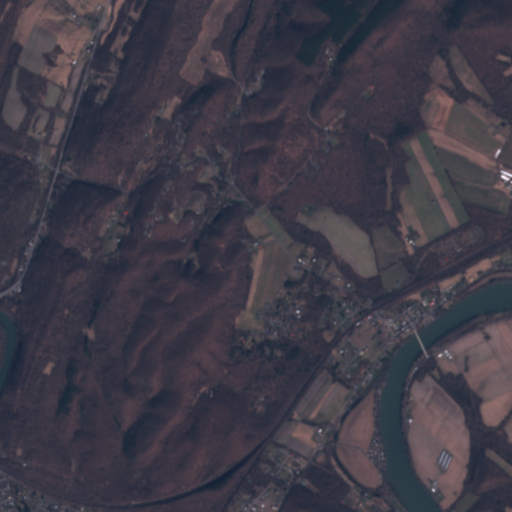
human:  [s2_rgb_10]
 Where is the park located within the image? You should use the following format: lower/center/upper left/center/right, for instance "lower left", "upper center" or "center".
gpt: The park is located in the lower right of the image.
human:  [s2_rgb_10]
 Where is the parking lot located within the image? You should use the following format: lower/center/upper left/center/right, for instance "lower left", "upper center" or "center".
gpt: The parking lot is located in the center right of the image.
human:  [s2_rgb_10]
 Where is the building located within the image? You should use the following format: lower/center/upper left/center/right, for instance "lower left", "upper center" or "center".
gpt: The building is located in the lower right of the image.
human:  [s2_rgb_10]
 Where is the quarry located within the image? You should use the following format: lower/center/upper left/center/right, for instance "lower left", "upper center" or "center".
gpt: There is no quarry in the image.